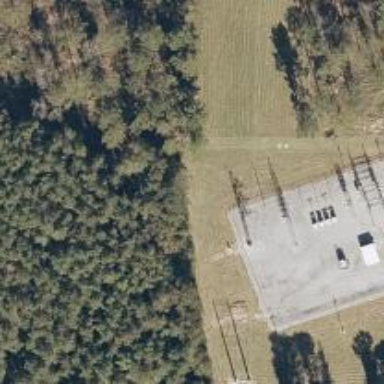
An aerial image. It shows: Power pole.